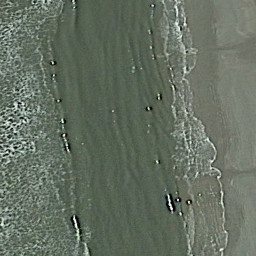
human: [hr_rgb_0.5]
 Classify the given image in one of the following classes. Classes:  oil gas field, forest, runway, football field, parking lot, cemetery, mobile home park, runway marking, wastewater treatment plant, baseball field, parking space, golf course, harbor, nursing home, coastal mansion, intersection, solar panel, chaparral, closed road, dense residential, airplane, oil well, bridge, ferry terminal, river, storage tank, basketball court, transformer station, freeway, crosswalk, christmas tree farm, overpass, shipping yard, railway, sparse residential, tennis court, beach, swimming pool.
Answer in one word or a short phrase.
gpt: beach